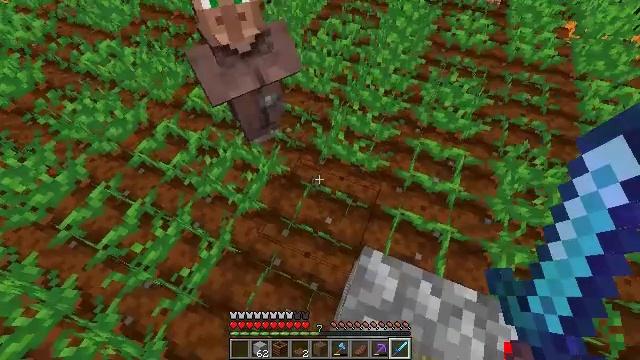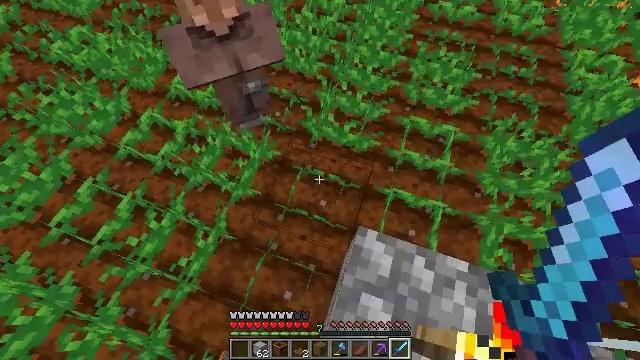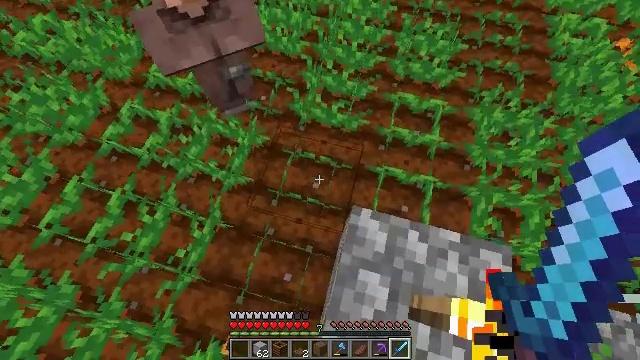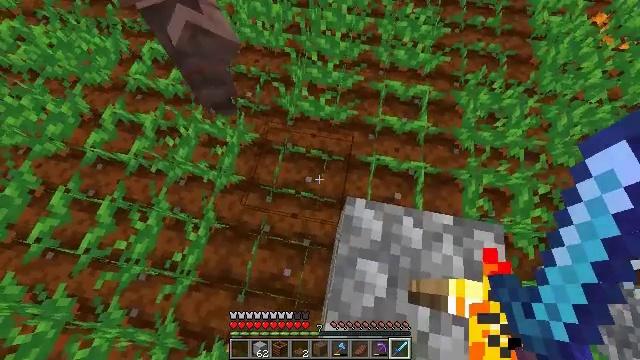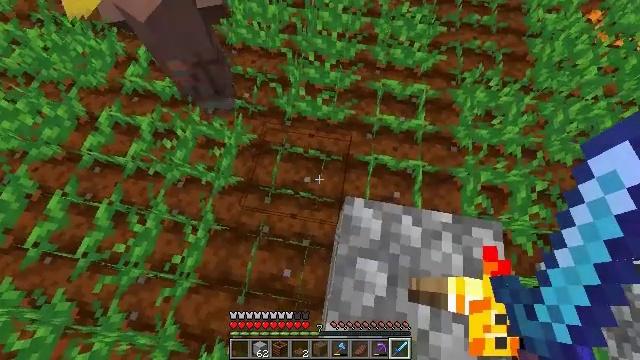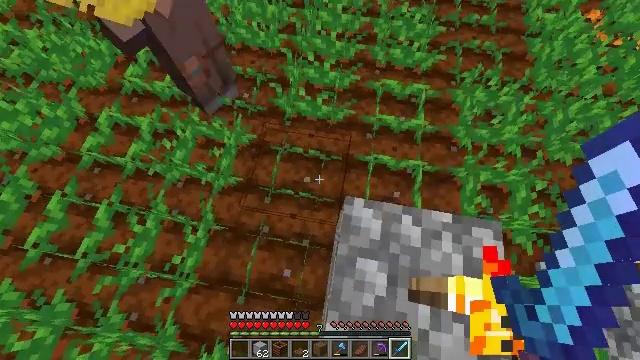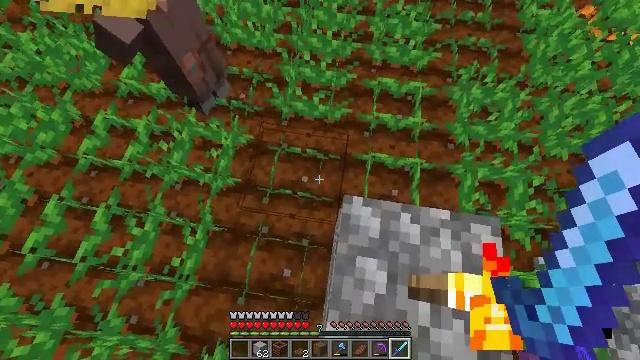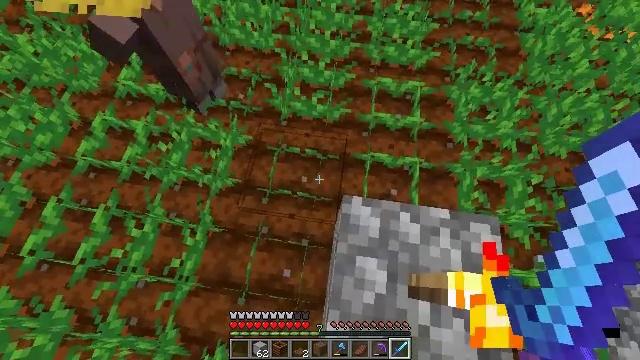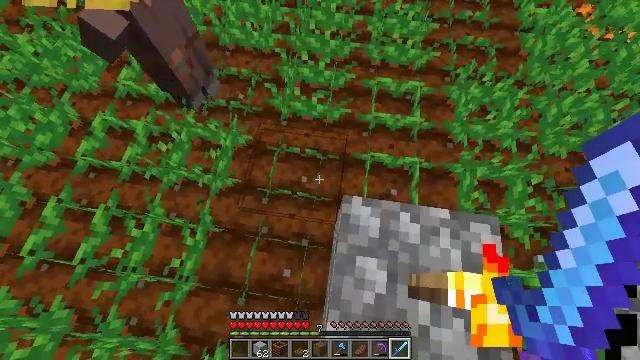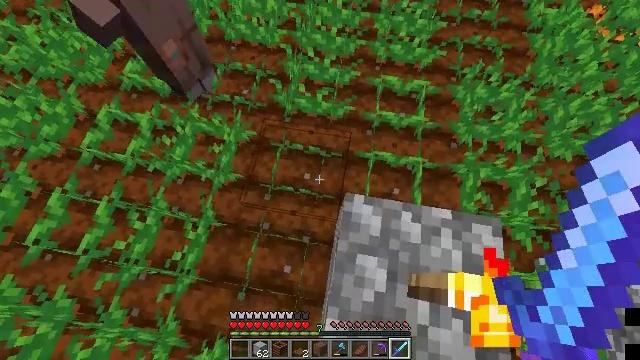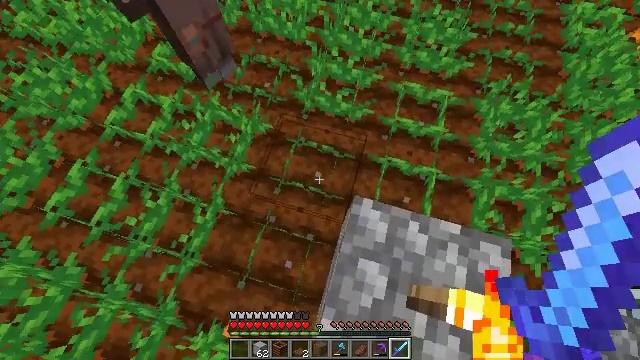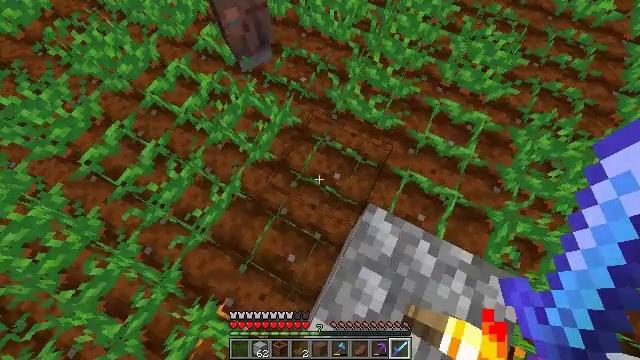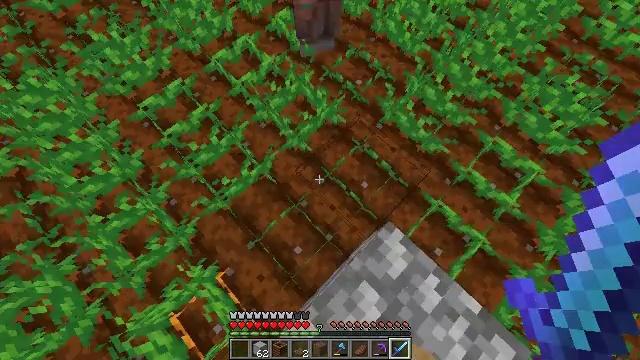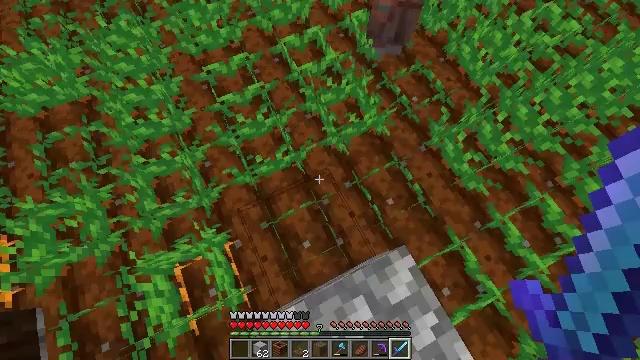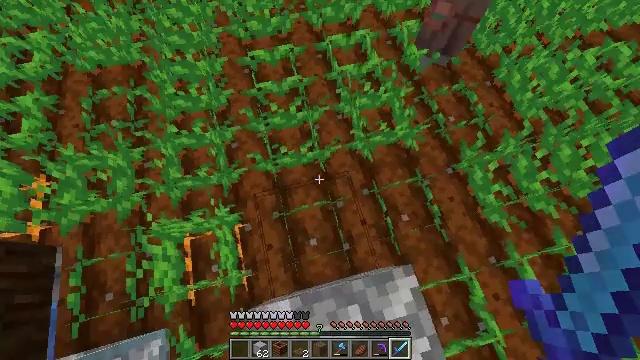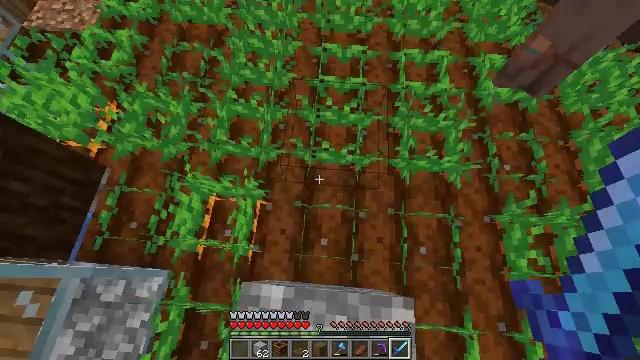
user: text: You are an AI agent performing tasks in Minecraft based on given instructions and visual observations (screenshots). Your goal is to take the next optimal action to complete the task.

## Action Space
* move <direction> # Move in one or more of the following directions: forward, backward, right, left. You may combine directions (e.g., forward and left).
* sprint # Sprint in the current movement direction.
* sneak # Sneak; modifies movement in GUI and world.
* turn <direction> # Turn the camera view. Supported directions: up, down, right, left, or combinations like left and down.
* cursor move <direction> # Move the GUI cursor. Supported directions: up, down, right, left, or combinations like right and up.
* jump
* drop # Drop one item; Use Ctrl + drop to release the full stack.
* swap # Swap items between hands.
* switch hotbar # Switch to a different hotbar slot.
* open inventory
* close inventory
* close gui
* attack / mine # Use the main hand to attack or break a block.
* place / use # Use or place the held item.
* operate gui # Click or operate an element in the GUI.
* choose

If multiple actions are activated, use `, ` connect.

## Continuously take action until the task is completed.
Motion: motion action
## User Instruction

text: Mine the fully grown carrots.
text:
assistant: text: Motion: turn right and down
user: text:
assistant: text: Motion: turn right and down
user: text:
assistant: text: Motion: turn right and down
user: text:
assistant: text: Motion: no_op
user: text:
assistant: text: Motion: no_op
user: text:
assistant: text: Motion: turn right
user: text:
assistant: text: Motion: no_op
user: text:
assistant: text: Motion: no_op
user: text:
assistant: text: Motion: turn left
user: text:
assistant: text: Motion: turn left
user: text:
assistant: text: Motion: turn left
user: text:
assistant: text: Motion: turn left
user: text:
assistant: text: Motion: turn left
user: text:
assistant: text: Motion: turn left
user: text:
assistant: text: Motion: turn left
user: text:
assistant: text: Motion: turn left
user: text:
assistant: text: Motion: turn left
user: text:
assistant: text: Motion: turn left and up
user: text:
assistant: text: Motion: turn left
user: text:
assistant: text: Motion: turn left
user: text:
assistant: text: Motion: turn left
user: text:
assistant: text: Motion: turn left
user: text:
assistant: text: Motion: turn left
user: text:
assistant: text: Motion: turn left
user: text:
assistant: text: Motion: turn left
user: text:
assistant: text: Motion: turn left
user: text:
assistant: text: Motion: turn left
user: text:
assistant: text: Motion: turn left
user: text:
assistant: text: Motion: no_op
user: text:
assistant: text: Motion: turn left